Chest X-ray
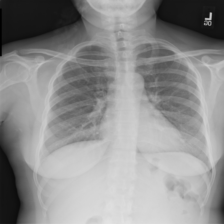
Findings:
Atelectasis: negative
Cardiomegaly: negative
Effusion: negative
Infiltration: negative
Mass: negative
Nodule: negative
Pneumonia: negative
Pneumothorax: negative
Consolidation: negative
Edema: negative
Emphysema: negative
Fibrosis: negative
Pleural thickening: negative
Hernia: negative